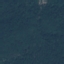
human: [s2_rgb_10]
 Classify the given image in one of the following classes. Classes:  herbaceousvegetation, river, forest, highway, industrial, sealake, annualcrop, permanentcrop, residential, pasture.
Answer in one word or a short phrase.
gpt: Forest